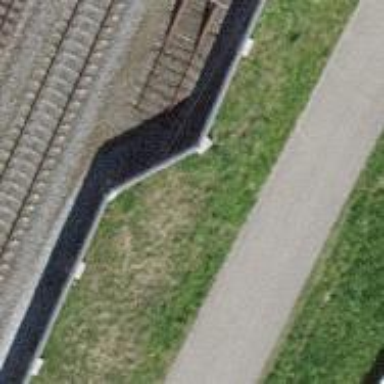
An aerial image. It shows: Noise barrier wall.